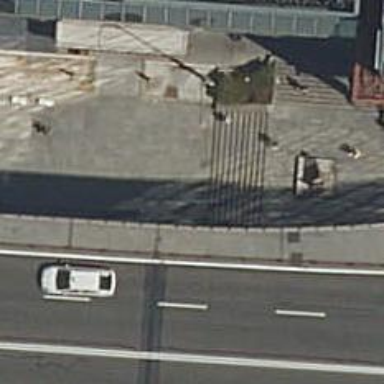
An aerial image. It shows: Set of steps made of paving stones.